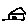
Label: house